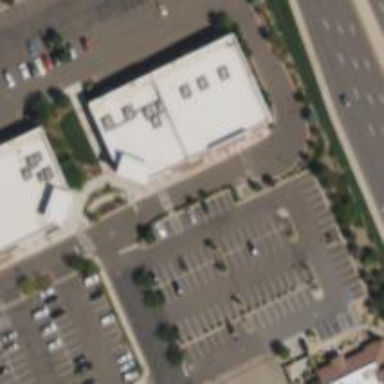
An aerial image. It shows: Retail building.